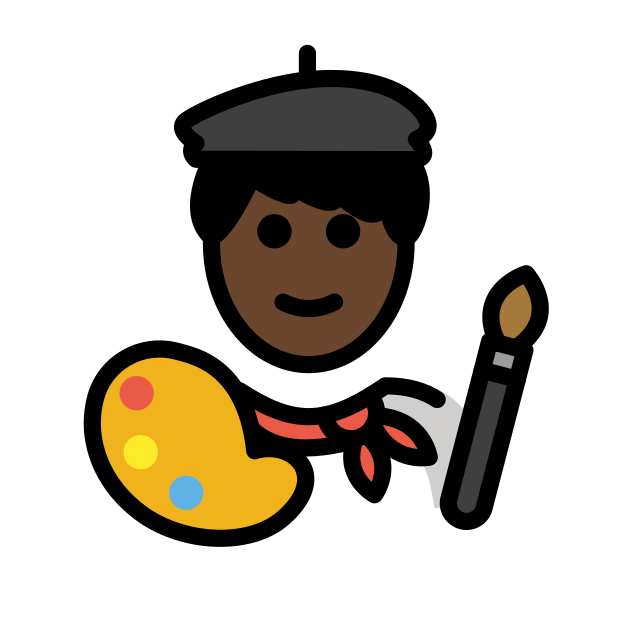
artist: dark skin tone